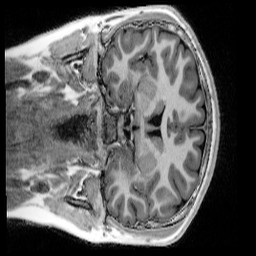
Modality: UNIT1_denoised
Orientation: coronal
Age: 13
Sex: female
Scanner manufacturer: siemens
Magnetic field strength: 3 T
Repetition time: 4 s
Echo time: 0.00303 s